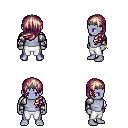
a pixel art fantasy rpg character, male body template, dark elf, purple skin, steel arm armor, white pants, white blonde left-swept hairstyle, iron tiara, bracelets, four views (front, back, left, right), 2x2 character sprite sheet, small pixel art, hard edges, no anti-aliasing